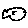
Label: fish